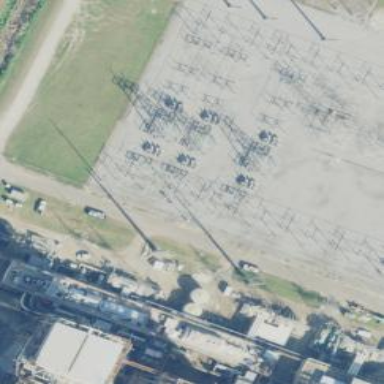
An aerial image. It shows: Switch for power supply.